Question: I made the following histogram:
'''
one <- c(2,2,3,3,3,3,4,4,4,4,4,4,5,5,5,5,6,6,7,8)
hist(one, breaks = 3)
'''

Instead of a range from 2-8 on the x-axis, I need three labels on the x-axis that summarize the range of values like this: 2-3; 4-5; 6-8
How can I modify the code for the x-axis to get just three labels, and in the correct location?
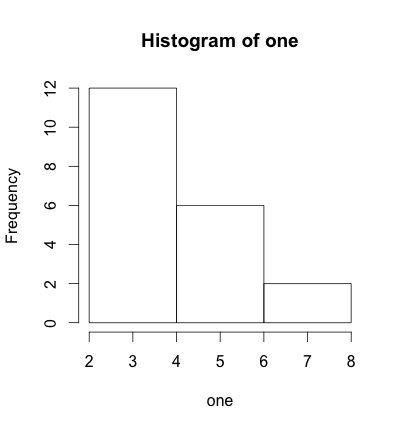
Answer: It's easy to label midpoints for the ranges using:
'''
h <- hist(one, breaks = 3, xaxt = 'n')
axis(1, h$mids, h$mids)
'''
But if you want to have the labels be character strings naming the ranges, you have to do a little more work. Take a look at 'str(h)' to see what you have to work with:
'''
> str(h)
List of 6
$ breaks : num [1:4] 2 4 6 8
$ counts : int [1:3] 12 6 2
$ density : num [1:3] 0.3 0.15 0.05
$ mids : num [1:3] 3 5 7
$ xname : chr "one"
$ equidist: logi TRUE
- attr(*, "class")= chr "histogram"
'''
You can use the 'breaks' element to construct axis labels:
'''
h <- hist(one, breaks = 3, xaxt = 'n')
axis(1, h$mids, paste(h$breaks[1:3], h$breaks[2:4], sep=' - '))
'''